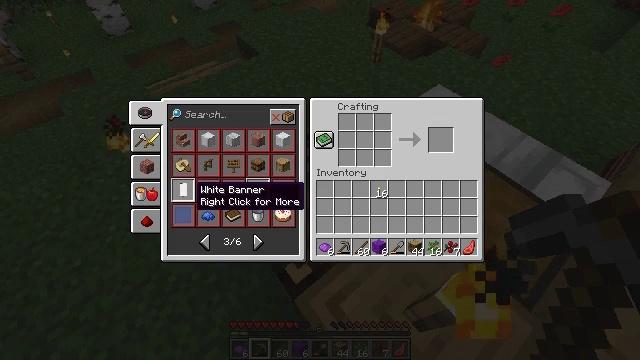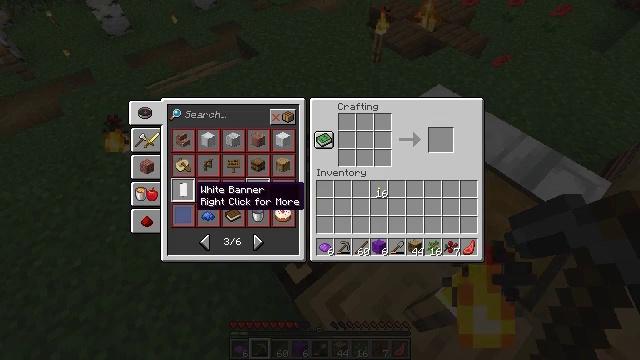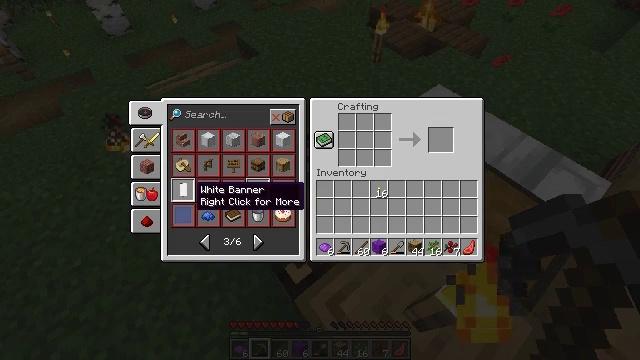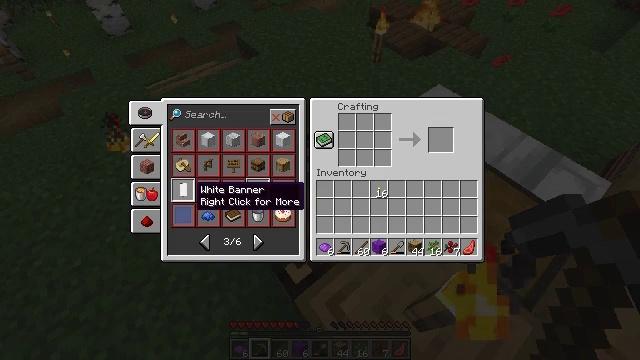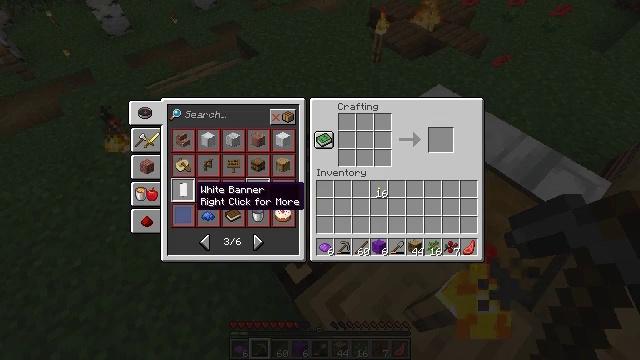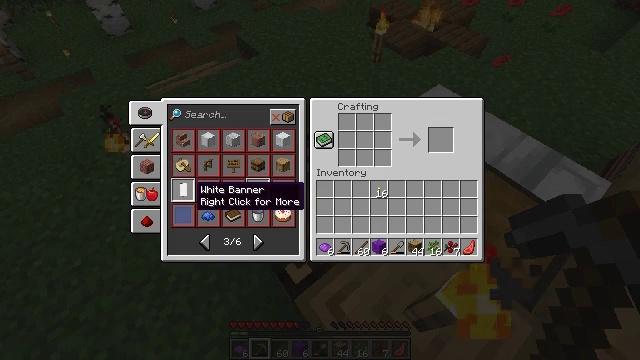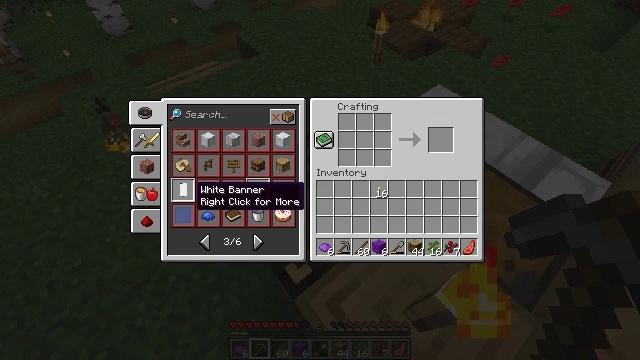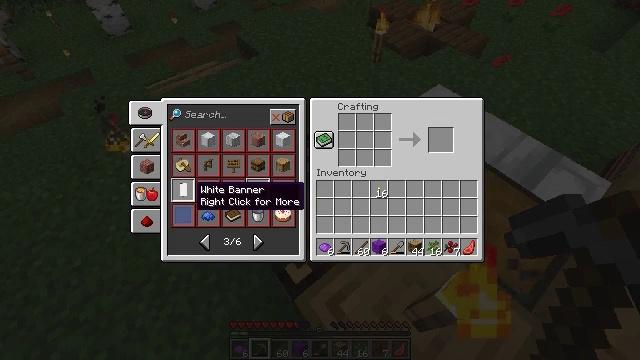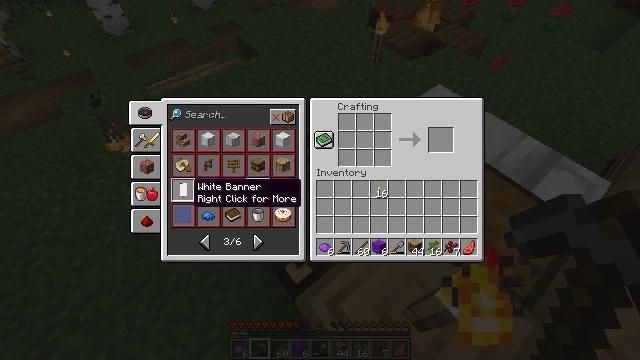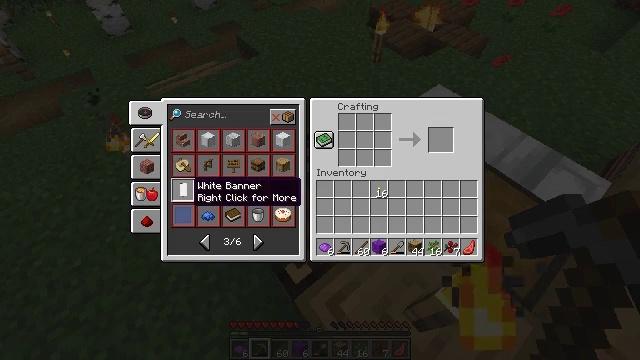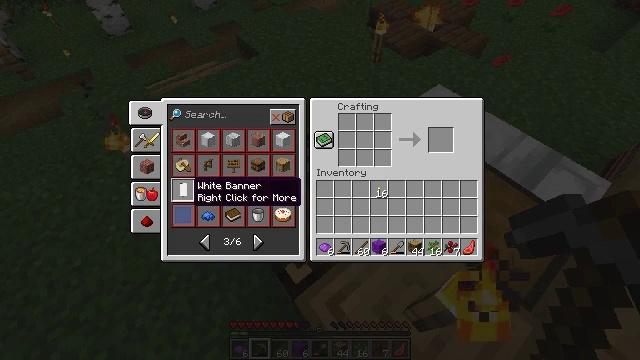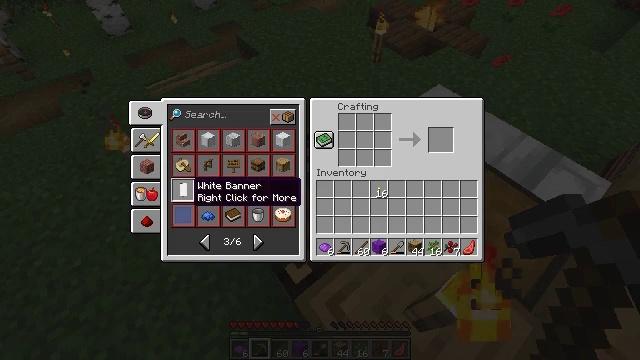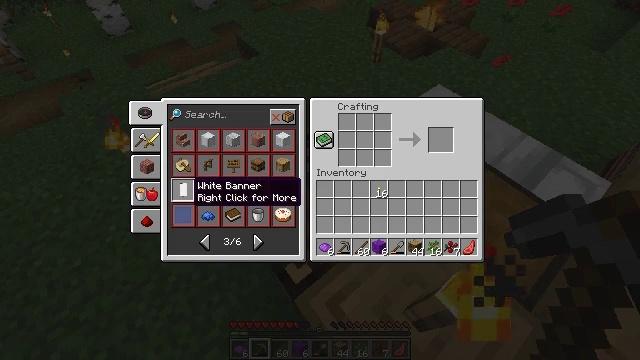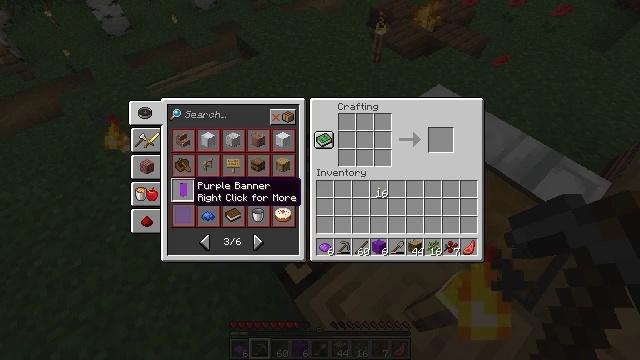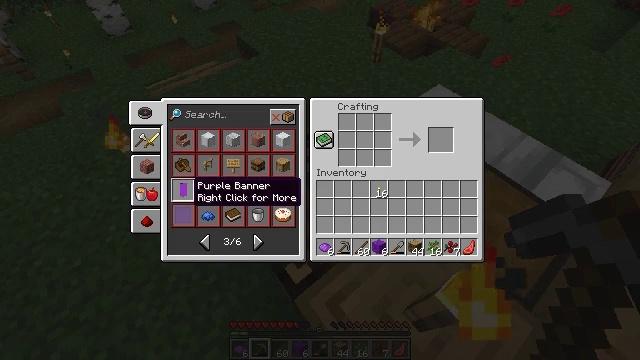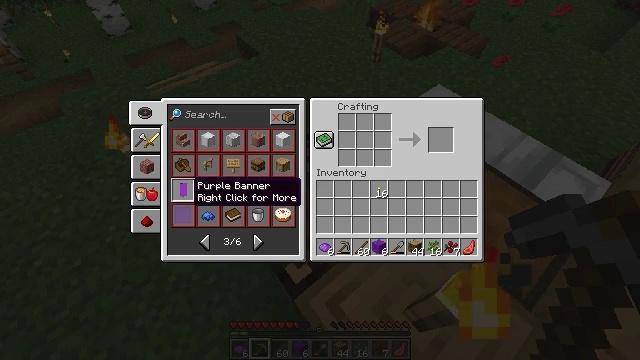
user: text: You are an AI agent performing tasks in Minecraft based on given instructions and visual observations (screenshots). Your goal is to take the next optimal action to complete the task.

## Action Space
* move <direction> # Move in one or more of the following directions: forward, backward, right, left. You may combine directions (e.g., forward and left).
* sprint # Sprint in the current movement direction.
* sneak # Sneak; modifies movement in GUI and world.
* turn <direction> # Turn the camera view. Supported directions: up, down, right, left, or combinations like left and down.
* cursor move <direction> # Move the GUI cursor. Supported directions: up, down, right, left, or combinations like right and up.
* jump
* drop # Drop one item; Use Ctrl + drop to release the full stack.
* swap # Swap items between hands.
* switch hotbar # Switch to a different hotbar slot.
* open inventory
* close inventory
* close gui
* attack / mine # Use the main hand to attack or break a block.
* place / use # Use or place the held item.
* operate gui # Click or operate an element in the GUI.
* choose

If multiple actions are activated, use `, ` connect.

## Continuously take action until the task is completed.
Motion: motion action
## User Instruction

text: Open the crafting table to make a purple banner.
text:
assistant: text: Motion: sneak
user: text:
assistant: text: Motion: sneak
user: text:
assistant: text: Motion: sneak
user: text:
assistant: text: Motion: sneak
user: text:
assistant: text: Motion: sneak
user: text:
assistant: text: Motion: sneak
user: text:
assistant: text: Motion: sneak
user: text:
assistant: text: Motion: sneak
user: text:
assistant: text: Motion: sneak
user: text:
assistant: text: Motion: sneak
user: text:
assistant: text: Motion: sneak
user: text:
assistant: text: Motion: sneak, operate gui
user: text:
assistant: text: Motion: sneak, operate gui
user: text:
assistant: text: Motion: sneak, operate gui
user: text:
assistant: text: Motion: sneak
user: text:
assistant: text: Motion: sneak
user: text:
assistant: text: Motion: sneak
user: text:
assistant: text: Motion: sneak
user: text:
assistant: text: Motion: sneak
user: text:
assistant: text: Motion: sneak
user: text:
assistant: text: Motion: sneak
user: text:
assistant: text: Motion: sneak
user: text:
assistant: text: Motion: sneak
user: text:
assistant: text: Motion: sneak
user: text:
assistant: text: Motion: sneak
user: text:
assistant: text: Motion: sneak, cursor move right and up
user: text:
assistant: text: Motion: sneak, cursor move right and up
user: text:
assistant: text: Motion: sneak, cursor move right and up
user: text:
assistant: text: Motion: sneak, cursor move right
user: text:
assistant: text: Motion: sneak, cursor move right